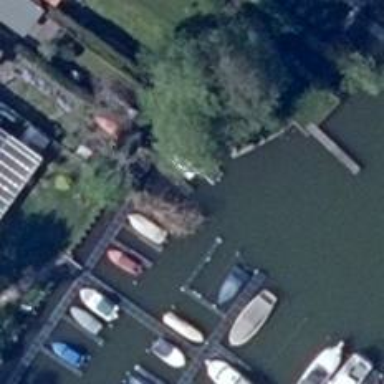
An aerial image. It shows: Man-made pier.